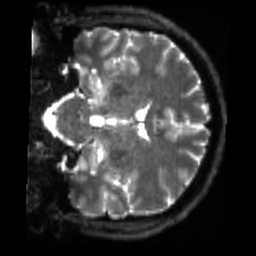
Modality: sbref
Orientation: coronal
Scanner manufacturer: siemens
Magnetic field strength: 3 T
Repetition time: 4 s
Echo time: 0.0594 s